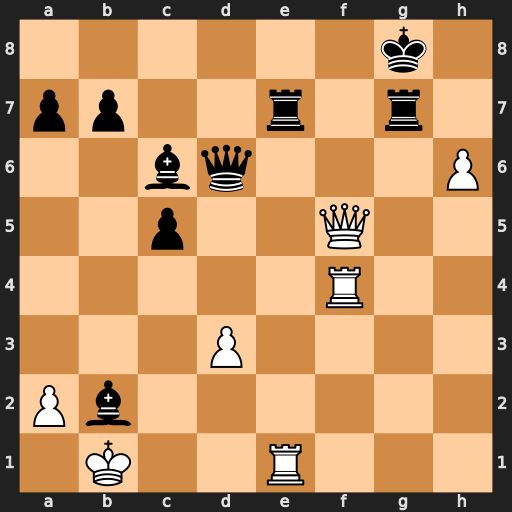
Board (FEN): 6k1/pp2r1r1/2bq3P/2p2Q2/5R2/3P4/Pb6/1K2R3
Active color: w
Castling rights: -
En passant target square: -
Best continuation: h7+ Kh8 Qf8+ Kxh7 Rh4+